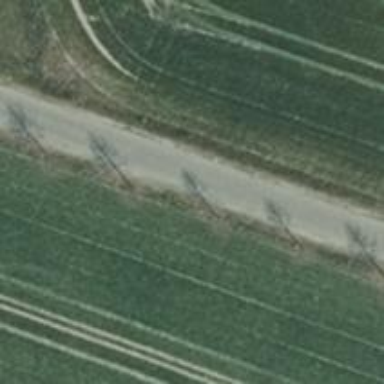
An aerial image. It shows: Avenue of trees.